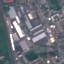
Land use / land cover class: Industrial